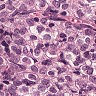
Metastatic tissue present: yes